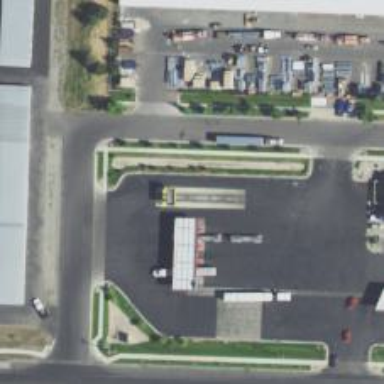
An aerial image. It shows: Weighbridge facility.